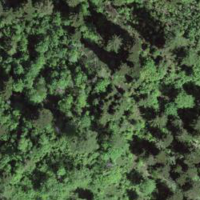
EUNIS habitat code: 43
Species observed at this site:
Tettigonia cantans
Pholidoptera griseoaptera
Omocestus viridulus